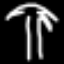
Label: palm tree